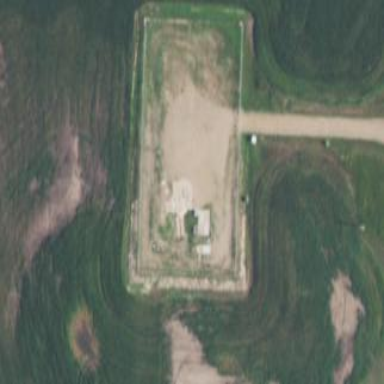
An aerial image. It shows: Military bunker within fenced area.